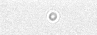
Label: camera_spot